Question: I have a problem with position divs relative in an other div.
I want to make a div that is position in the horizontal middle of the screen and in this div I want to place 3 other div with the same height. But all of them should be responsive.
A picture says more than words :)

'''
<div id="zwrapper">
<div id="z1" class="row"></div>
<div id="z2" class="row"></div>
<div id="z3" class="row"></div>
</div>
'''
The blu element is the HTML
'''
html{
background: steelblue;
height: 100%;
width: 100%;
top:0; left:0; bottom: 0; right:0;
}
'''
The lime one ist that div '(#zwrapper)' where I want to add the three red divs.
'''
#zwrapper{
height: 81%;
top: 10%;
width: 100%;
left: 0;
position: absolute;
background: lime;
}
'''
The red divs make problems. All divs have a height of 30%. The first one should be aligned to top and the third to bottom. The middle div with the id '#z2' is the only one which get a margin of '5%'.
'''
.row{
position: relative;
width: 80%;
background: red;
height: 30%;
}
#z2{
margin: 5% 0;
}
'''
My idea was to put the 3 divs with a height of 30% into the wrapper and give the middle one a margin (top / bottom) of 5% so I get a height of 100%.
But this does not work.
If I resize the window in width, the height of the red divs changes though I don't change the height.
I make a fiddle to demonstrate this. <URL>
Thanks in advance
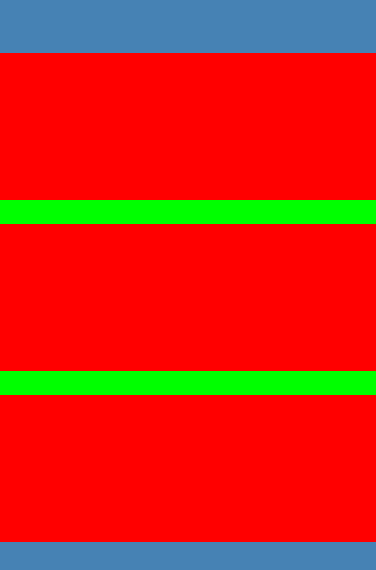
Answer: The problem is that percent values in 'margin' are always relative to width, not height. You can achieve this by using absolute positioning instead, and setting a "top" value on each row. Like this:
'''
.row {
position: absolute;
width: 80%;
background: red;
height: 30%;
}
#z1 {
top: 0%;
}
#z2 {
top: 35%;
}
#z3 {
top: 70%;
}
'''
<URL>